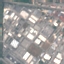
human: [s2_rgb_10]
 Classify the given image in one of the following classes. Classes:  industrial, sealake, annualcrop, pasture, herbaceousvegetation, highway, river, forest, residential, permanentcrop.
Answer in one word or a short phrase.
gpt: Industrial